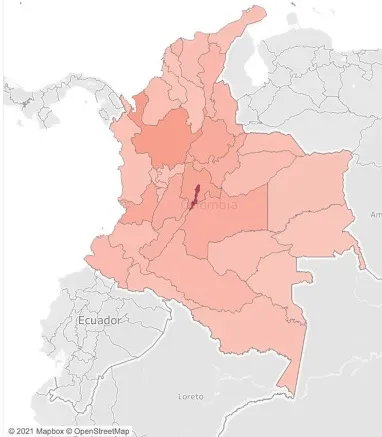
Geographic distribution and the total number of confirmed SARS-CoV-2 cases among the Colombian Army Health System by the department.
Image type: radiology (ct)